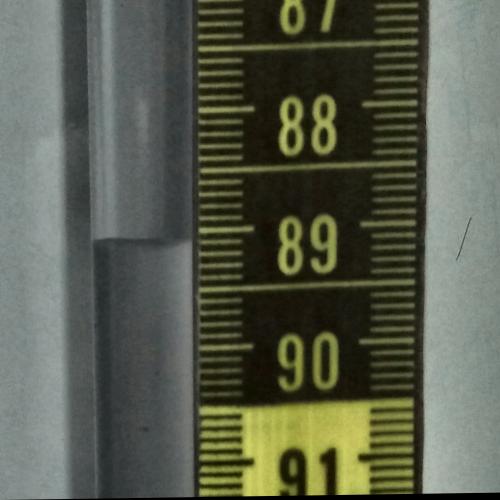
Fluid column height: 89.1 cm